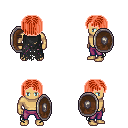
a pixel art fantasy rpg character, male body template, human, tanned skin, black tattered cape, magenta pants, red pageboy hairstyle, shield, four views (front, back, left, right), 2x2 character sprite sheet, small pixel art, hard edges, no anti-aliasing